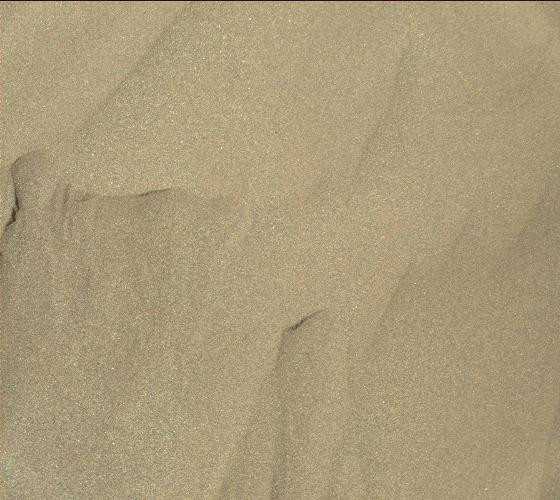
Terrain classes present: Gravel / Sand / Soil